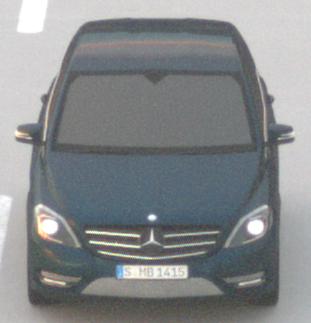
Make: Mercedes-Benz
Model: B 180 BlueEFFICIENCY
Detailed model: B-Class (246)
Model produced from: 2011/11
Model produced until: 2012/10
Doors: 5
Color: blue
Road condition: dry road
Daytime: sunrise or sunset
Contrast: medium contrast